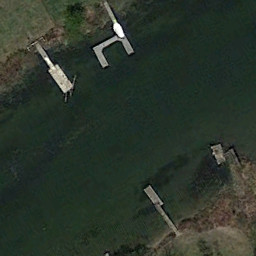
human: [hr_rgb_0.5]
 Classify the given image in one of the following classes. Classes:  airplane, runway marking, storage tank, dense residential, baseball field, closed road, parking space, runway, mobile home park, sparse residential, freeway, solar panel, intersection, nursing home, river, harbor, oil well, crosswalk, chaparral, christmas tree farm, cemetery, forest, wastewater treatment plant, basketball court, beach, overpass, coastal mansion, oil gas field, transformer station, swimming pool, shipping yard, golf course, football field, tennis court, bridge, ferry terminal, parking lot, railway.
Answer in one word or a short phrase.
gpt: ferry terminal